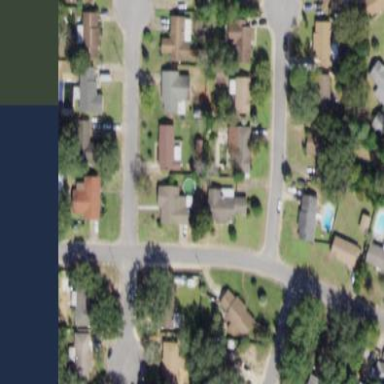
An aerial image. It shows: This residential area consists of single-family homes.